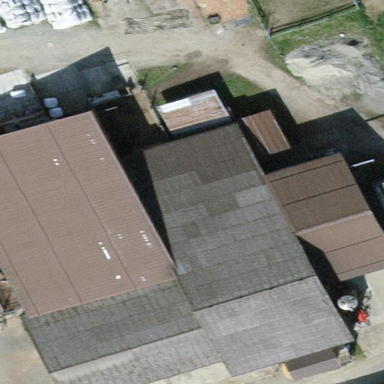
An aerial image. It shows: Farm auxiliary building.